Interaction volume radius: 10 \u00c5
Interaction volume height: 40 \u00c5
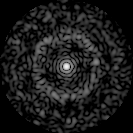
Disorder parameter: 0.825